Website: walmart
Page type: customer-info-address
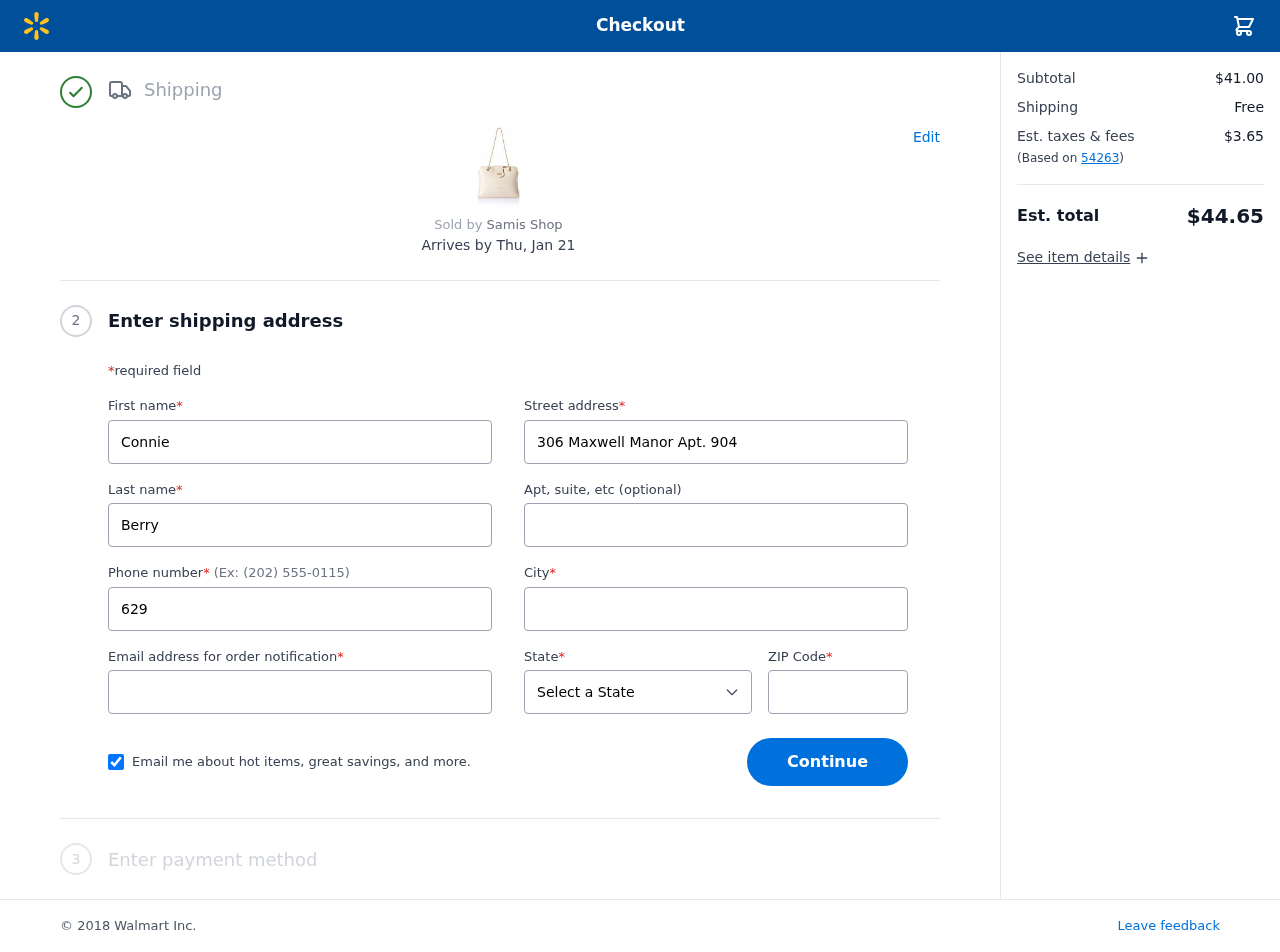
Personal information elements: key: PII_CITY
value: Ariaston
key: PII_EMAIL
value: connieberry@hotmail.com
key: PII_FIRSTNAME
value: Connie
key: PII_LASTNAME
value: Berry
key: PII_PHONE
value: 6293708453
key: PII_POSTCODE
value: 54263
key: PII_STATE
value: Missouri
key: PII_STREET
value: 306 Maxwell Manor Apt. 904
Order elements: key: ORDER_DELIVERY_DATE
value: Thu, Jan 21
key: ORDER_SUBTOTAL
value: $41.00
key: ORDER_SHIPPING_COST
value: Free
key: ORDER_TAX
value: $3.65
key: ORDER_TOTAL
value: $44.65